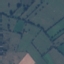
Label: Pasture